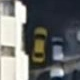
Vehicle type: Taxi